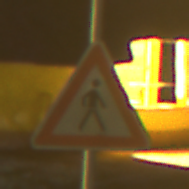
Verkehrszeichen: FussgaengerLinks
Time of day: Night
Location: Outdoor (Suburban)
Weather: Clear
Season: NotSpecified
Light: Artificial